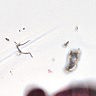
Metastatic tissue present: no